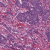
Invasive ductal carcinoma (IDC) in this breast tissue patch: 1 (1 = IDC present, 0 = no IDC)